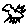
Label: bird